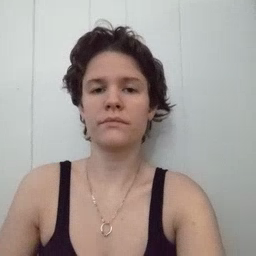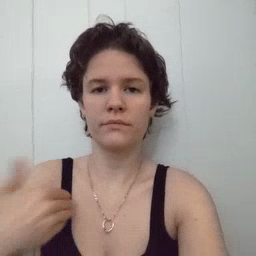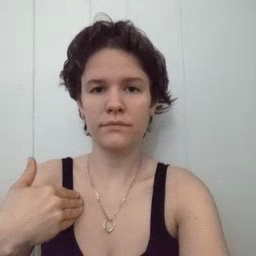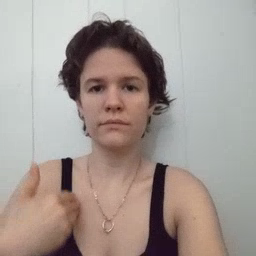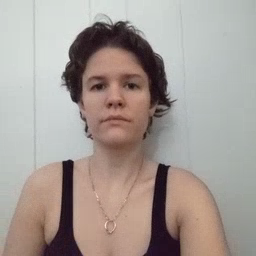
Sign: have